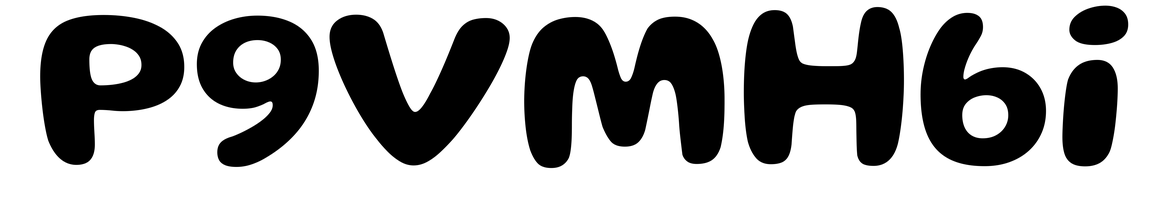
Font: Gluten_SemiBold